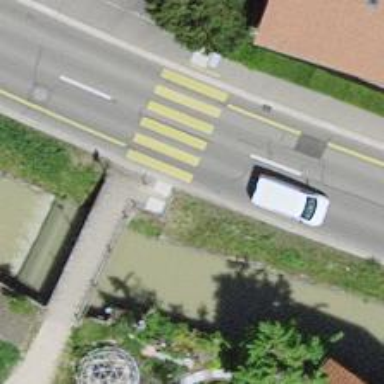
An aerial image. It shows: Uncontrolled zebra crossing with notable zebra markings.